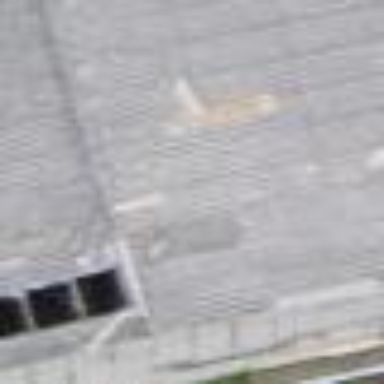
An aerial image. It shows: Solar power generator.